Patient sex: M
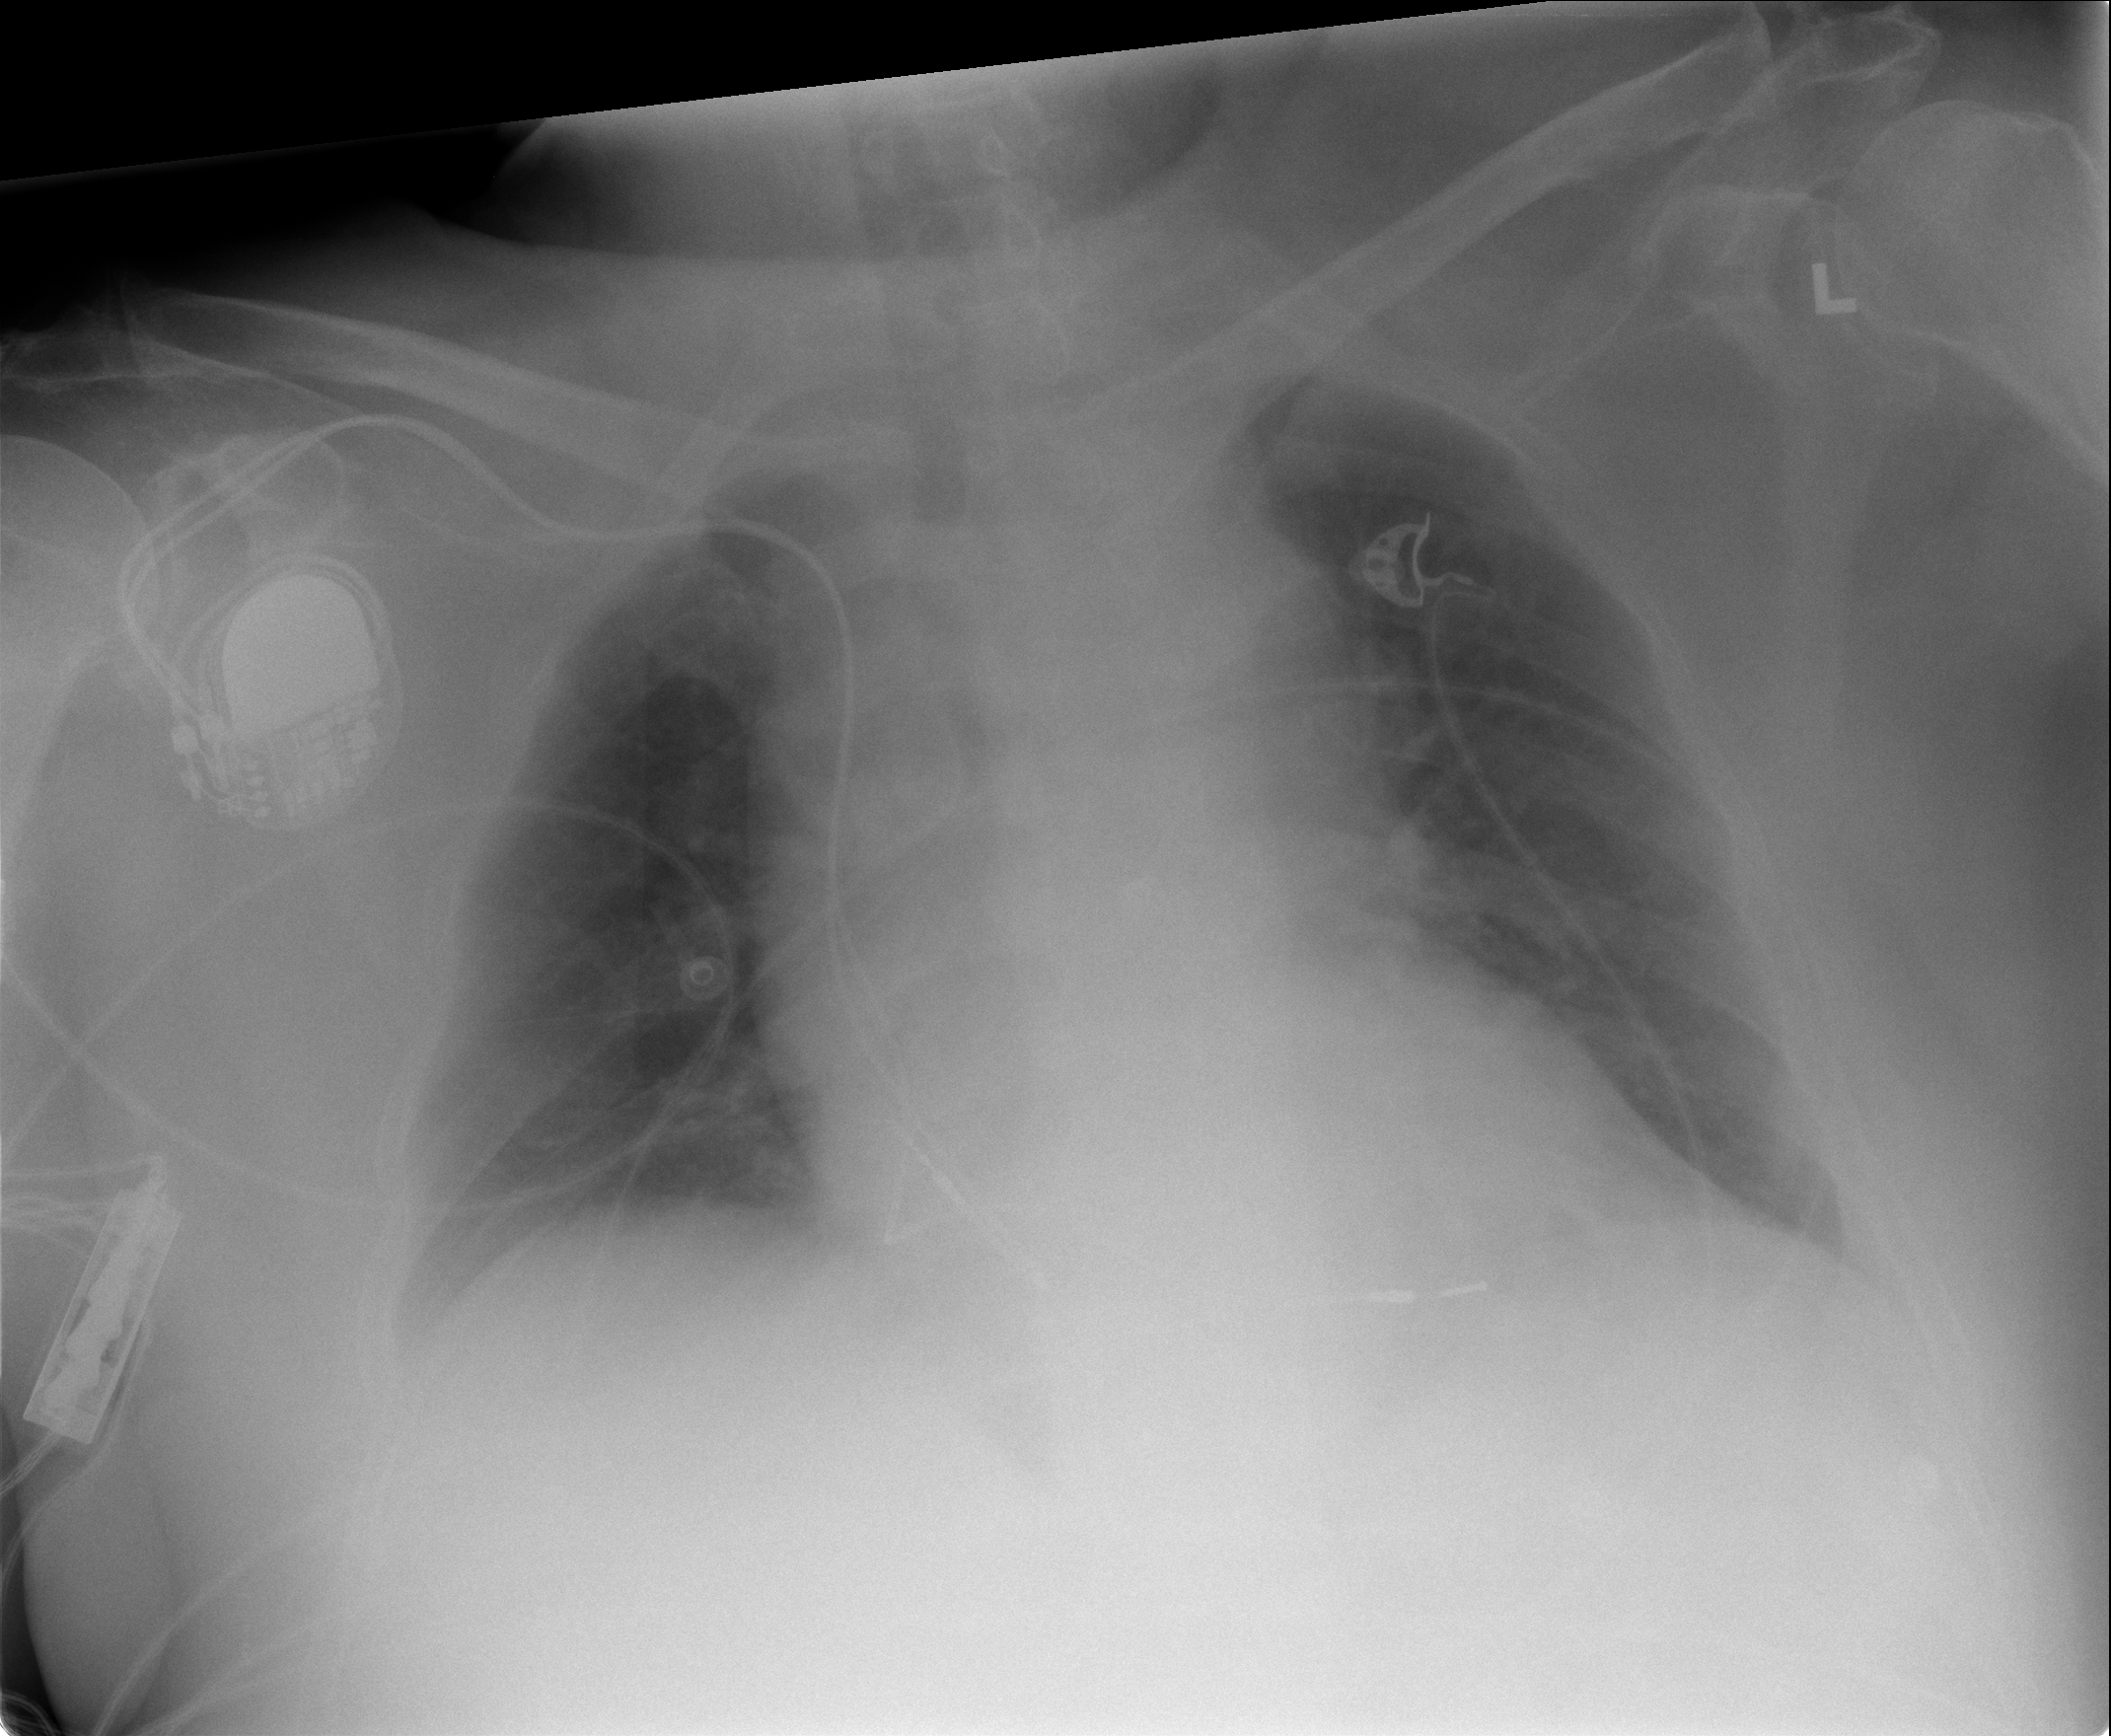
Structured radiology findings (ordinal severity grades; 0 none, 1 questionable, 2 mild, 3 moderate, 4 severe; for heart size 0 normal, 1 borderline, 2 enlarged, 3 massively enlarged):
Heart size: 1
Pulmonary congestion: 2
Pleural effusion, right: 2
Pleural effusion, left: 0
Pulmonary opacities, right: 0
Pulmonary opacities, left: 0
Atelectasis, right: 2
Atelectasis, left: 2